Field crop: tomato
Growth stage: 1
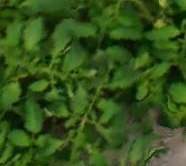
Species: tomato